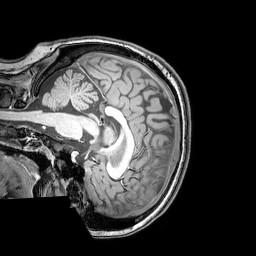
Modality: T1w
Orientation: sagittal
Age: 23
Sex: female
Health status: healthy
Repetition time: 0.081 s
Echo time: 0.037 s